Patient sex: M
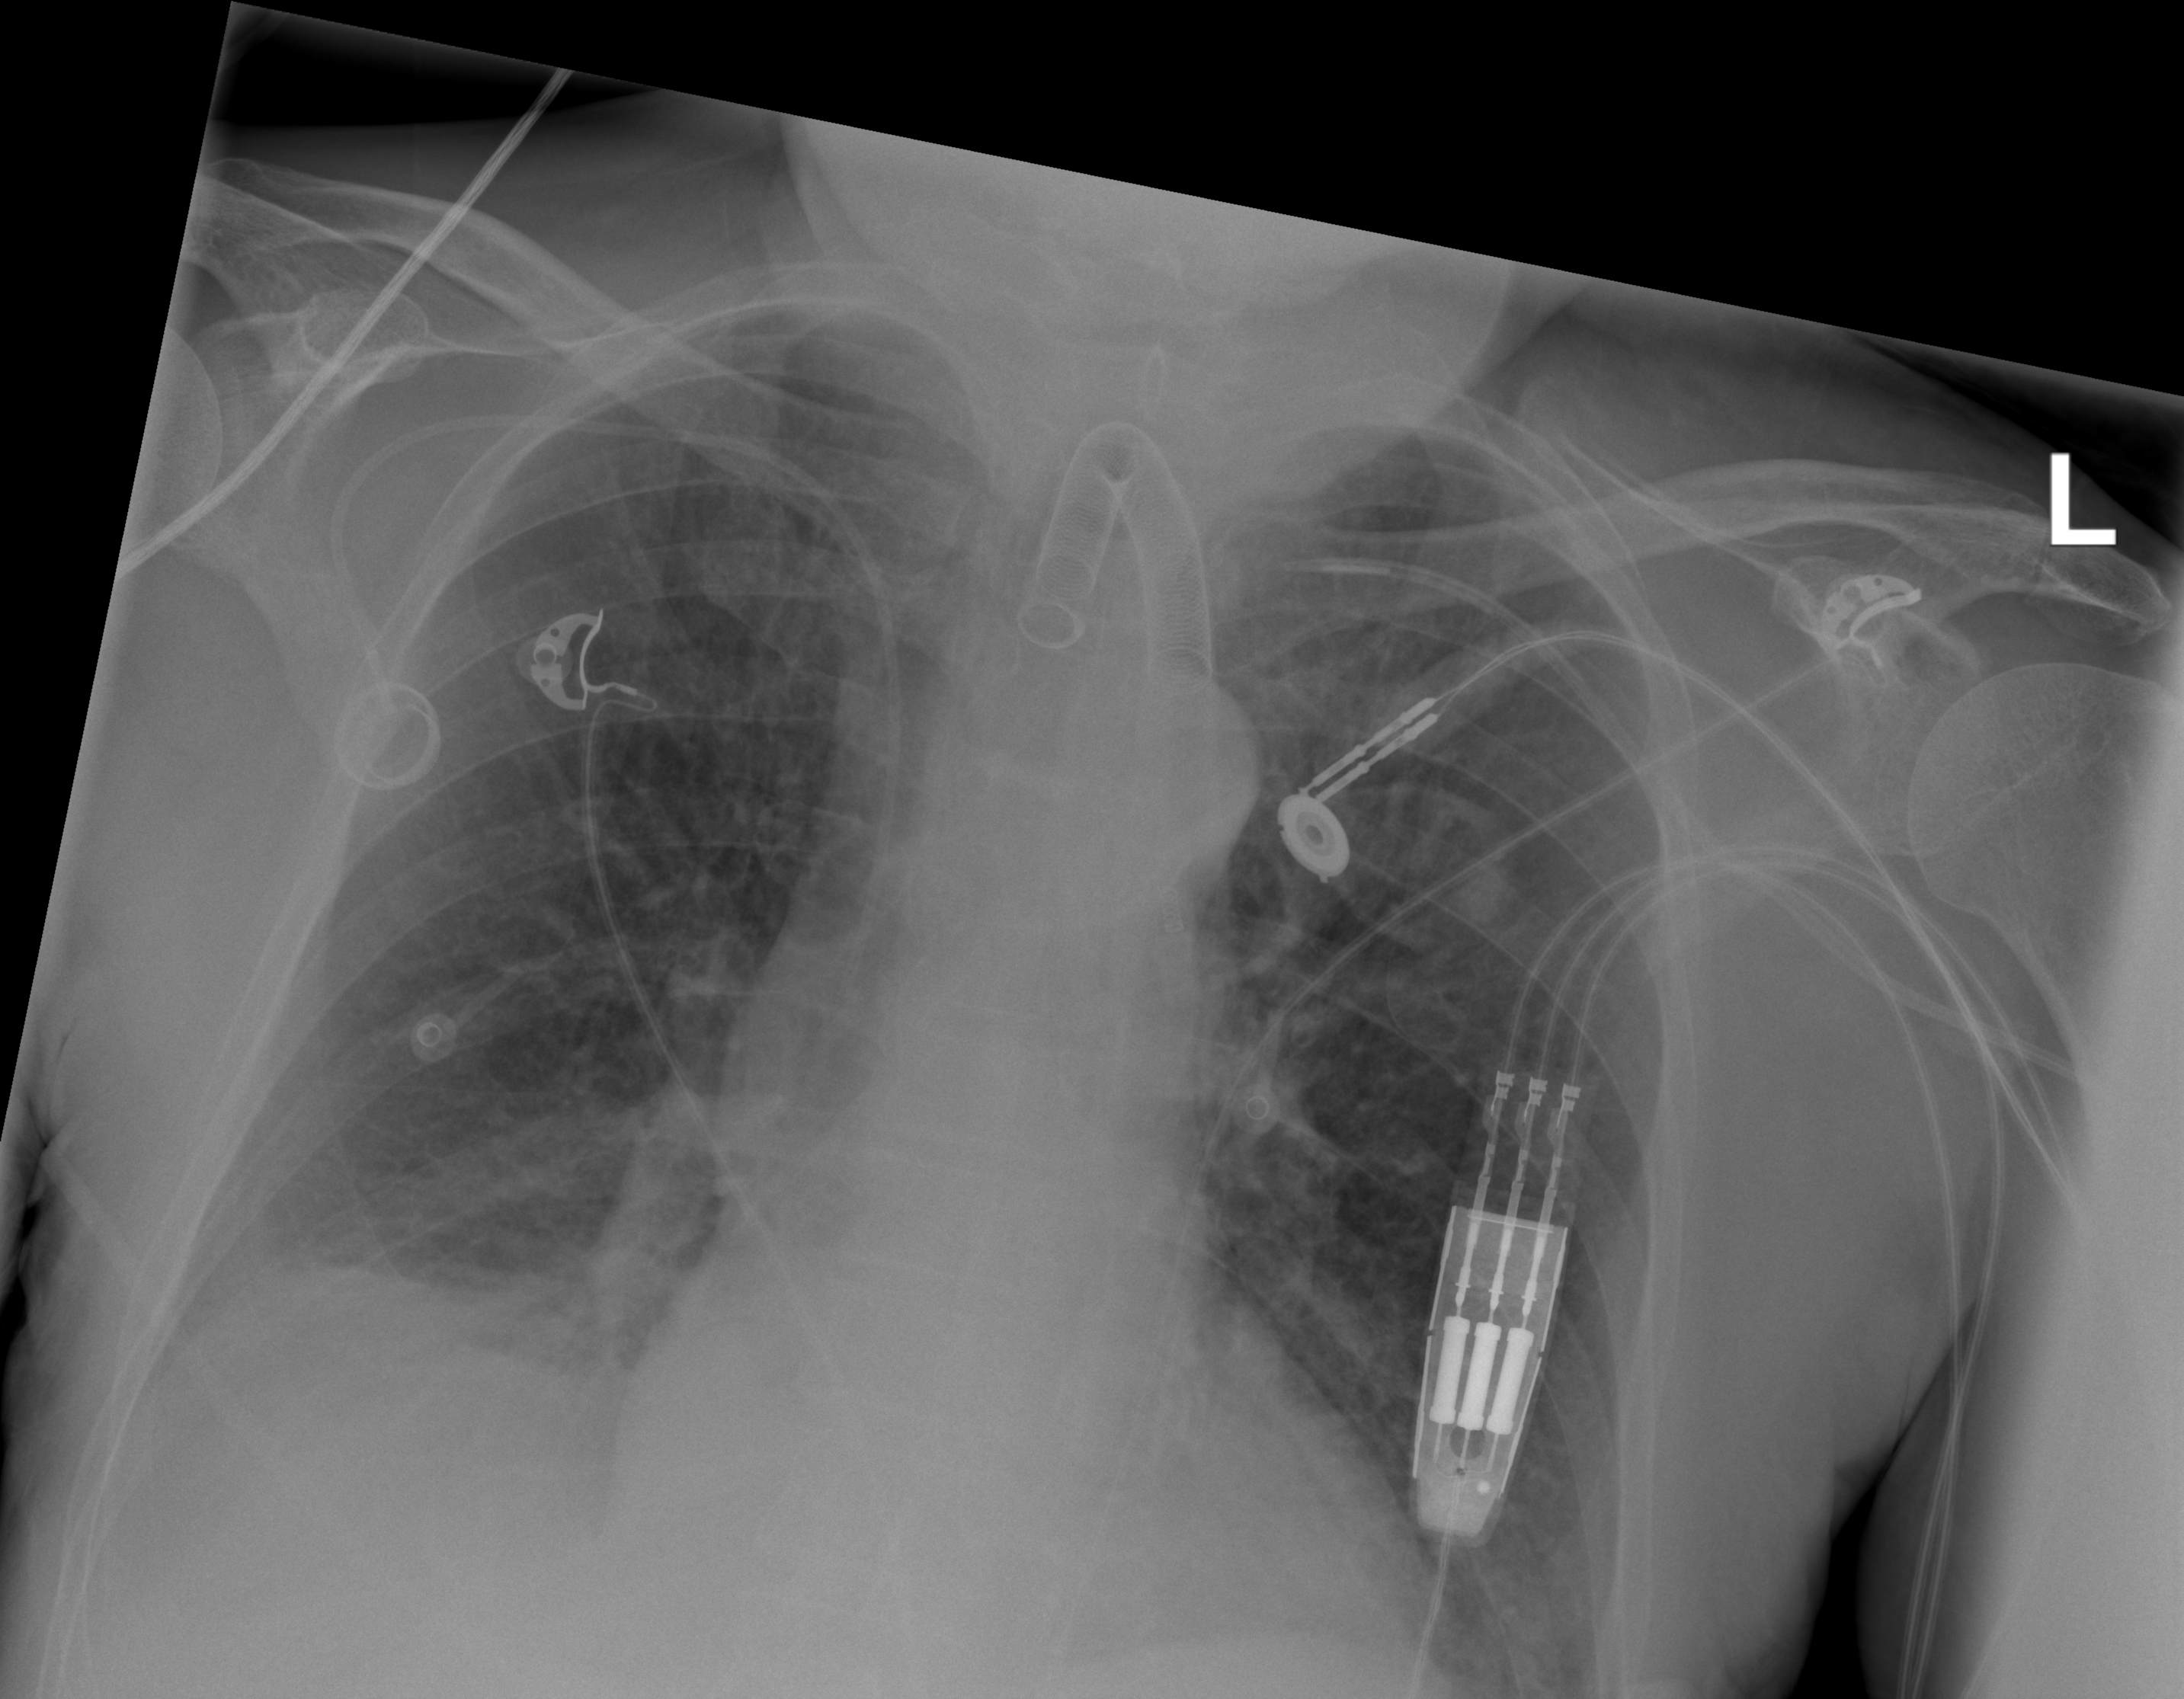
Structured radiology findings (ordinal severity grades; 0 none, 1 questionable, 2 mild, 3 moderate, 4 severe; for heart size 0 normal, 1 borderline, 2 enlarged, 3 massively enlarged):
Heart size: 0
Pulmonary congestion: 2
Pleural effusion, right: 0
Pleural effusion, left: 0
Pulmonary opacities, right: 2
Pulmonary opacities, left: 2
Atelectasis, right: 2
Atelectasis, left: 2